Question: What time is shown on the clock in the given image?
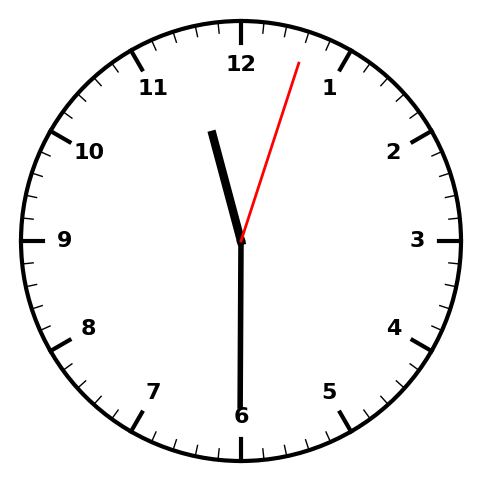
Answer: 11:30:03